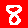
Digit: 8